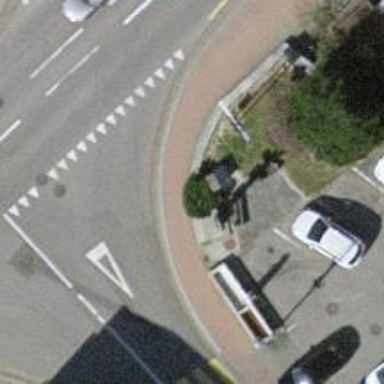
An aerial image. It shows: Minor distribution substation with street cabinet. It is power utility structure.